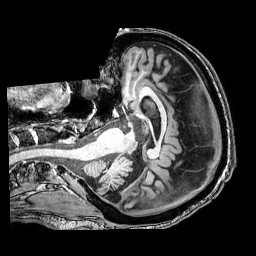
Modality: T1w
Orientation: axial
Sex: male
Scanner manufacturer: philips
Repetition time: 0.008278 s
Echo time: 0.00384 s